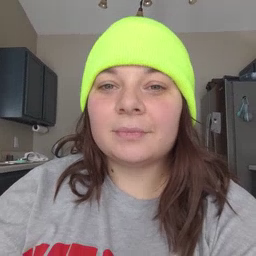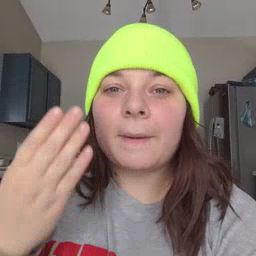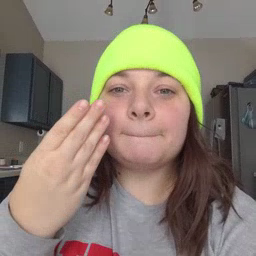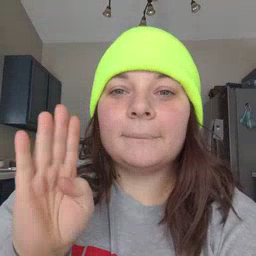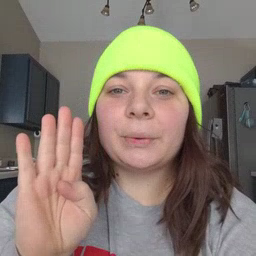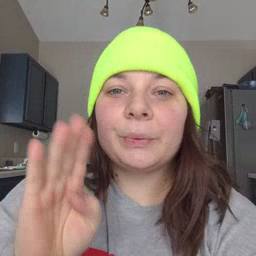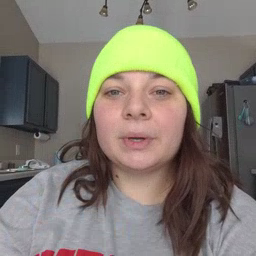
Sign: blue